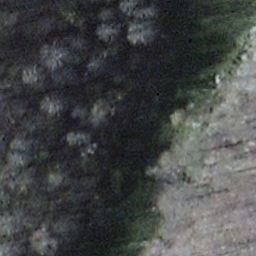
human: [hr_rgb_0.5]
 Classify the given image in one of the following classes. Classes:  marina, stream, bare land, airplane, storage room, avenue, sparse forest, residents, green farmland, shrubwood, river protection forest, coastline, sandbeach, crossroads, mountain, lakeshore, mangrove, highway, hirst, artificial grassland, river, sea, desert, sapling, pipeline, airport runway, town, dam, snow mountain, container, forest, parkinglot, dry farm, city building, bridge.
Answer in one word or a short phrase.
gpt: shrubwood